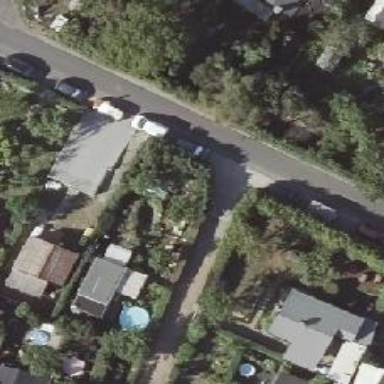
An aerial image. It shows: Compacted footway.